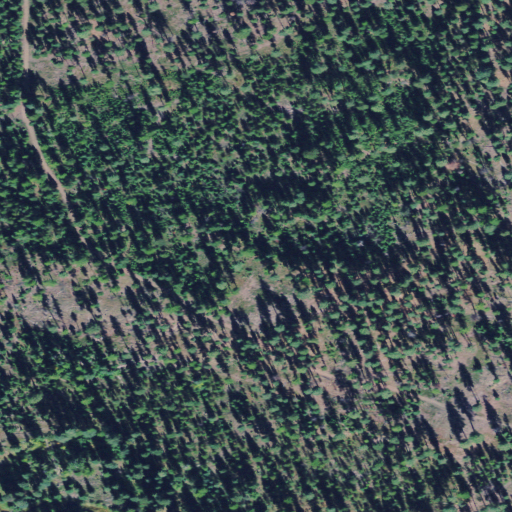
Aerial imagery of plain(s) in Montana named Smith Flats containing evergreen forest and woody wetlands